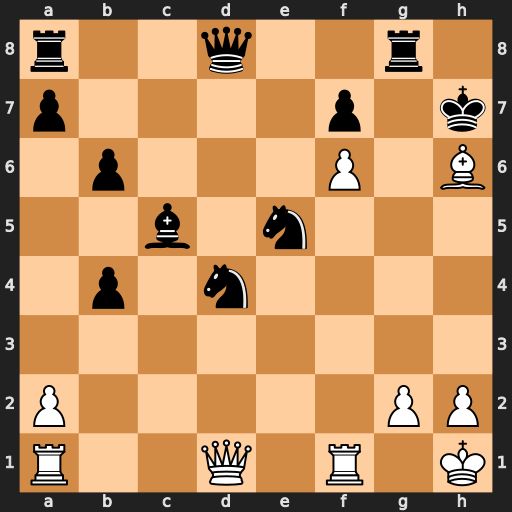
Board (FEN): r2q2r1/p4p1k/1p3P1B/2b1n3/1p1n4/8/P5PP/R2Q1R1K
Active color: w
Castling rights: -
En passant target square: -
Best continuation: Qh5 Rg5 Bxg5+